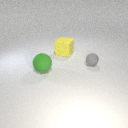
large yellow rubber cube behind large green rubber sphere